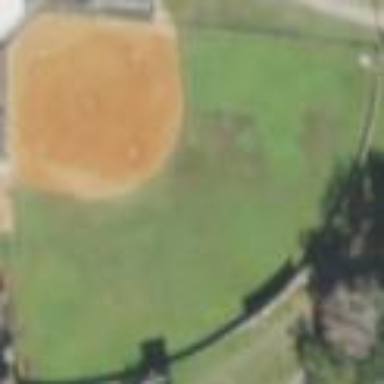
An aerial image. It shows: Baseball field with artificial turf and dirt surface.